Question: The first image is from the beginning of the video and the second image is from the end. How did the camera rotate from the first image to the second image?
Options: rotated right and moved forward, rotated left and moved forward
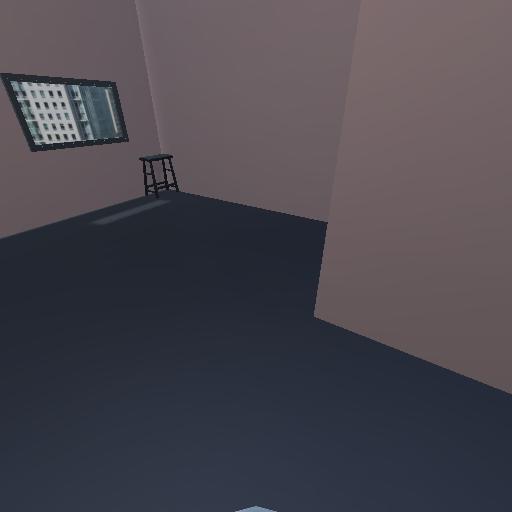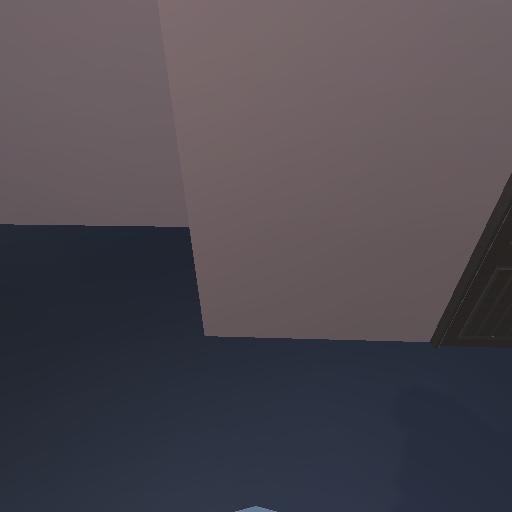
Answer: rotated right and moved forward